Interaction volume radius: 5 \u00c5
Interaction volume height: 25 \u00c5
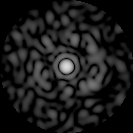
Disorder parameter: 0.8269